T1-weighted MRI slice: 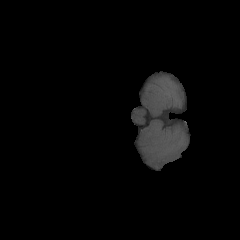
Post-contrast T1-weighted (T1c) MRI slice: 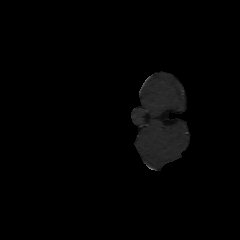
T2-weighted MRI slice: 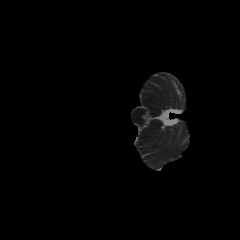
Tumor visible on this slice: no